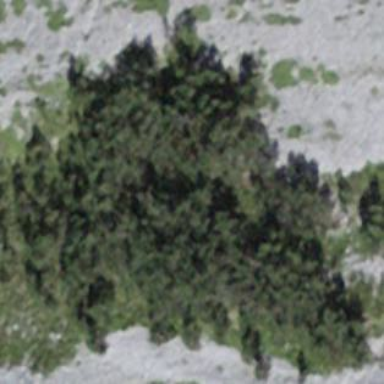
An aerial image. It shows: Area covered in scrub vegetation.